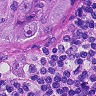
Metastatic tissue present: yes